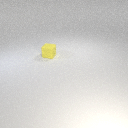
small yellow rubber cube